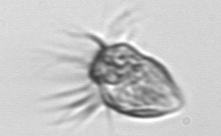
Label: Strombidium_morphotype1